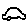
Label: car